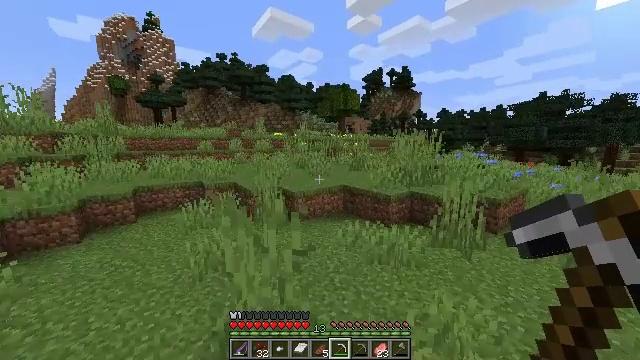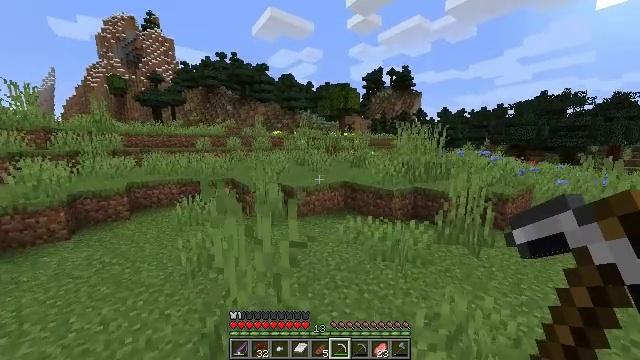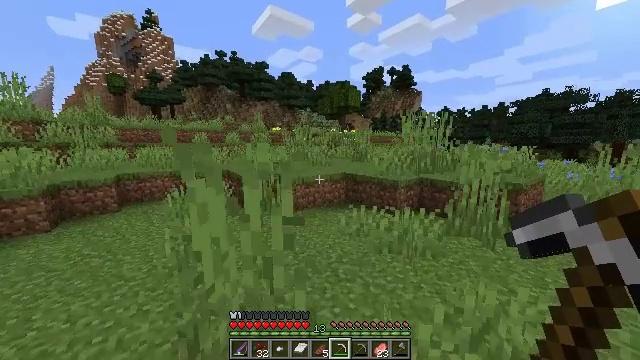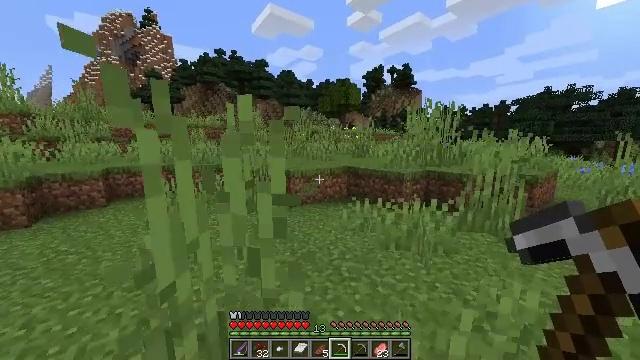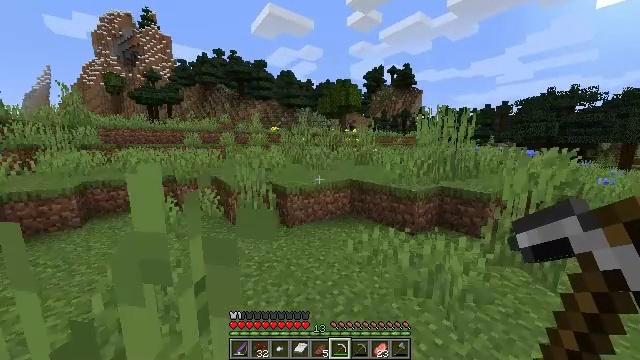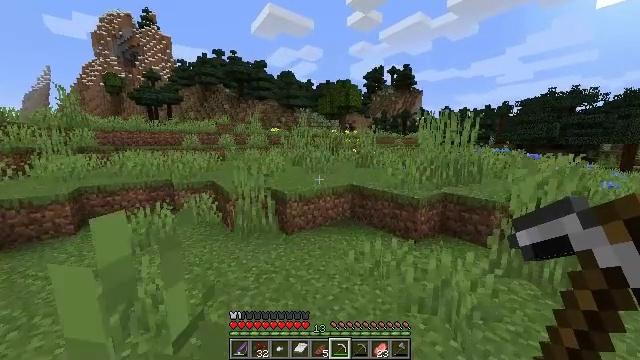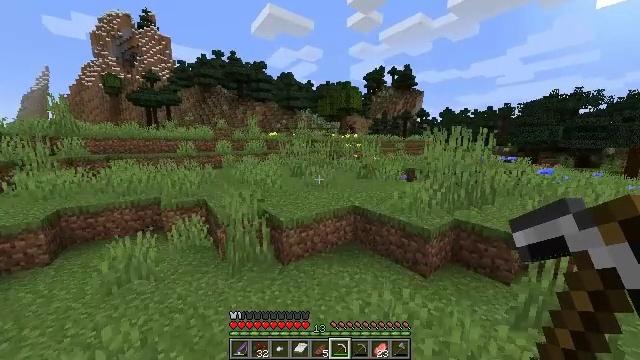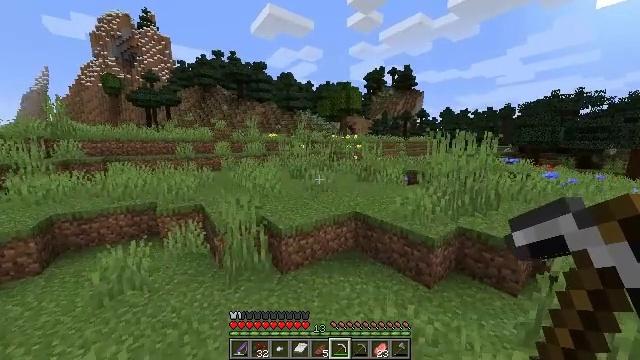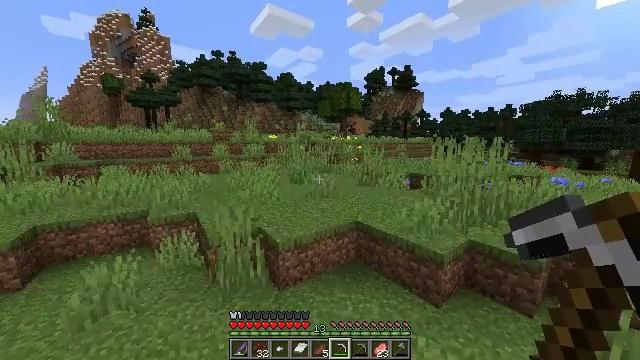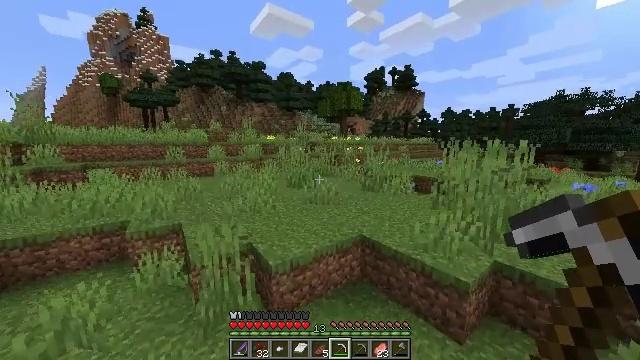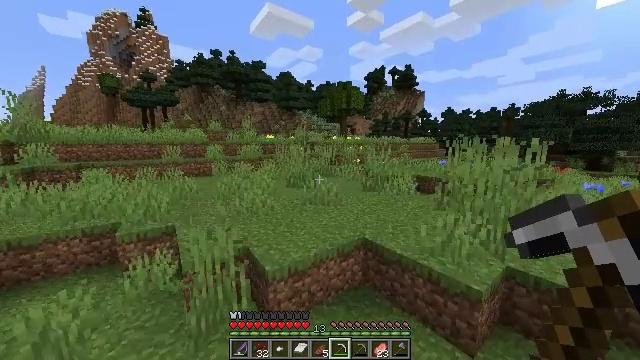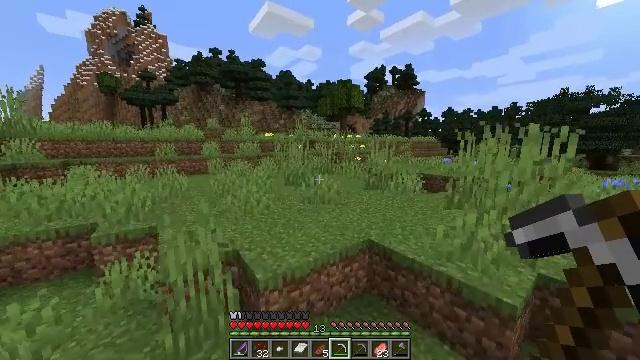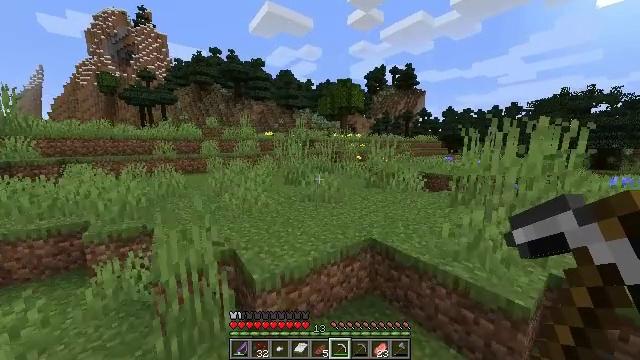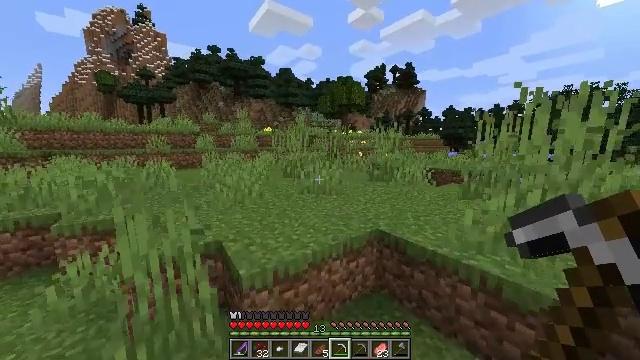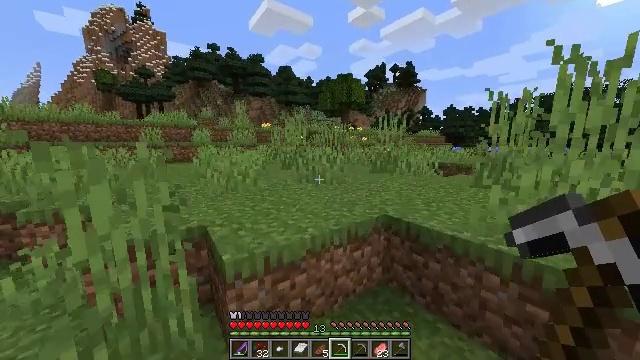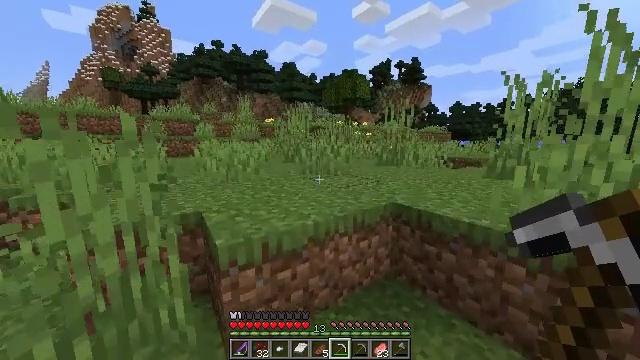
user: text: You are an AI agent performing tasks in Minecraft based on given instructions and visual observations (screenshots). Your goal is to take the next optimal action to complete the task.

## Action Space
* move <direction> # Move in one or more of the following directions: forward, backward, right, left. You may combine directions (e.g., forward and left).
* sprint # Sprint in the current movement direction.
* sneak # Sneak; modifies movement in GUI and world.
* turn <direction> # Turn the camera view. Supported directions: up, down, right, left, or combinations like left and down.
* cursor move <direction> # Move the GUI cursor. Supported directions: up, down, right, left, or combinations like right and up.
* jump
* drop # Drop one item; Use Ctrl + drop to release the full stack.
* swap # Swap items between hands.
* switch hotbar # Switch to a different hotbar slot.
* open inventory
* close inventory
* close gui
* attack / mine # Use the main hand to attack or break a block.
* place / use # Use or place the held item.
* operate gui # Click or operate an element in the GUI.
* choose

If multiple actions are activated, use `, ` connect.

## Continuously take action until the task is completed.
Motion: motion action
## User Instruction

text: Harvest sweet berries by mining the bush.
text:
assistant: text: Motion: move forward, jump
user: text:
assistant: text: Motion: move forward, sprint, jump
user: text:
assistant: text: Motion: move forward, sprint, jump
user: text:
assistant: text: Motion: move forward, sprint, jump
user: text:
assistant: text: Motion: move forward, sprint, jump
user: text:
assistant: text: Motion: move forward, jump
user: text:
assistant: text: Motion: move forward, jump
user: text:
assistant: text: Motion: move forward, jump
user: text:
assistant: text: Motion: move forward, jump
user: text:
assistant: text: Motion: move forward, jump
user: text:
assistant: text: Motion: move forward, jump
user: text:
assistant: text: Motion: move forward, jump
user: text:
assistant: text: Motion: move forward, jump
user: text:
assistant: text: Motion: move forward, jump
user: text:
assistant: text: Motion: move forward, sprint, turn left, jump
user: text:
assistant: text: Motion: move forward, sprint, jump
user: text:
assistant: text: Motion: move forward, sprint, jump
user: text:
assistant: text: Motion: move forward, sprint, jump
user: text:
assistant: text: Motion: move forward, jump
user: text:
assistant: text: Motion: move forward, jump
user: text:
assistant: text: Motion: move forward, jump
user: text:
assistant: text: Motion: move forward, jump
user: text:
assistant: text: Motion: move forward, jump
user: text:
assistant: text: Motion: move forward, jump
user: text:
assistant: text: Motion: move forward, sprint, jump
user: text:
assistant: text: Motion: move forward, sprint, jump
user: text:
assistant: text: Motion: move forward, sprint, jump
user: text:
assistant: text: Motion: move forward, sprint, jump
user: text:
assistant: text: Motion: move forward, sprint, jump
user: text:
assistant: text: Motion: move forward, jump